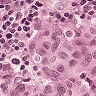
Metastatic tissue present: yes